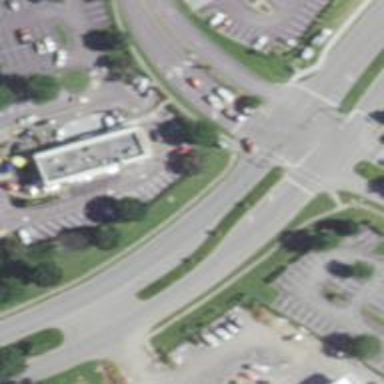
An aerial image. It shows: Grass-covered traffic island.